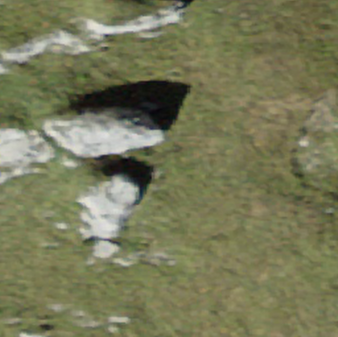
Label: bouldering_area